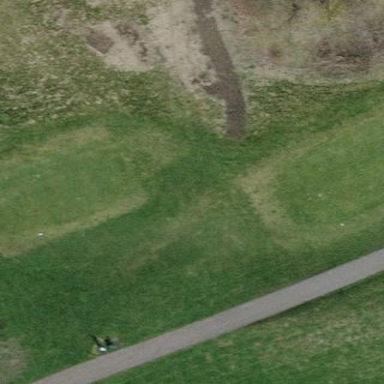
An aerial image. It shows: Golf tee on grassy land.